Question: I am creating an Android application, and I am trying to retrieve data from a Restful Web-service through JSON.
I have performed a call with get and post JSON data from a Restful Web service(from a URL)
By <URL> Tutorial
So here I need to add price * quantity
like the example below:

But I don't know how to Post this calculation for JSON data
I googled and tried few Other options....
Can any one suggest me like this kind for Post JSON data..
I followed <URL> to POST JSON Data
But this Should be Done OnClick, it should ask add enter quantity.
Offline(db) its possible But for Custom Listview(Async listview-Online) I am Unable to Build
Please let me Know to Use for this kind...
I google many options But I am Help less....
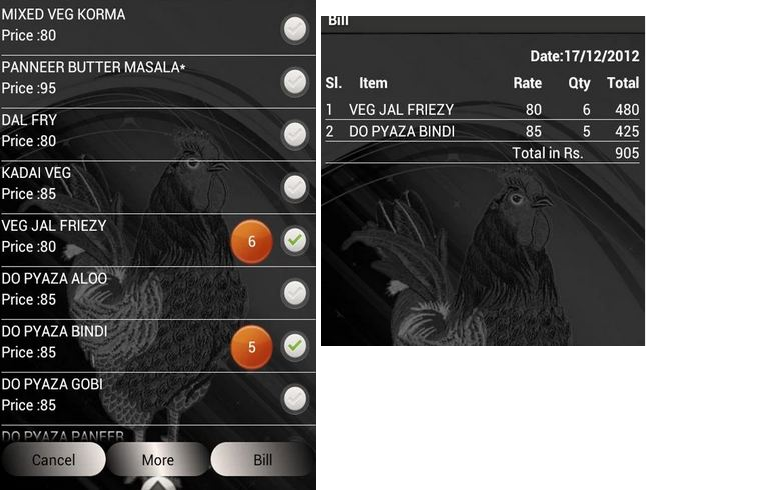
Answer: As I understood your question I'm trying to provide answer as follow. I hope that you understand Model class concept, which makes life easier.
First create one model class and make it Serializable to pass model object, because I can see that you have two activities one for products list and second for billing. In this you may add/remove some fields as per your requirements.
'''
public class Product implements Serializable {
public String productName;
public int price;
public int quantity;
public int total;
}
'''
Now I'm assuming that you know how to assign data to ArrayList userProducts by using library, <URL>.
Next step would be to calculate in listview setOnItemClickListener like this,
'''
Product product = userProducts.get(postiton);
product.total = product.price * product.quantity;
'''
Send arraylist with Serializable object from one activity to another,
'''
Intent intent = new Intent(ProductActivity.this, BillingActivity.class);
intent.putExtra("user_products", userProducts);
startActivity(intent);
'''
Get values in billing activity,
'''
if (getIntent() != null) {
userProducts = (ArrayList<Product>) getIntent()
.getSerializableExtra("user_products");
}
'''
Now your question is how to post them ? The thing is that you've to create jsonarray for list of products and jsonobject for some other fields, and then you can send main jsonobject as a string, a very good <URL>.
'''
try {
JSONObject mainJObject = new JSONObject();
JSONArray productJArray = new JSONArray();
for (int i = 0; i < userProducts.size(); i++) {
JSONObject productJObject = new JSONObject();
productJObject.put("productname", userProducts.get(i).productName);
productJObject.put("price", userProducts.get(i).price);
productJObject.put("quantity", userProducts.get(i).quantity);
productJObject.put("total", userProducts.get(i).total);
productJArray.put(productJObject);
}
mainJObject.put("products", productJArray);
mainJObject.put("grandd_total", grandTotal);
} catch (Exception e) {
// TODO Auto-generated catch block
e.printStackTrace();
}
'''
It should look like this,
'''
{
"products": [
{
"productname": "p1",
"price": "15",
"quantity": "6",
"total": 90
},
{
"productname": "p2",
"price": "25",
"quantity": "4",
"total": 100
}
],
"grandd_total": 190
}
'''